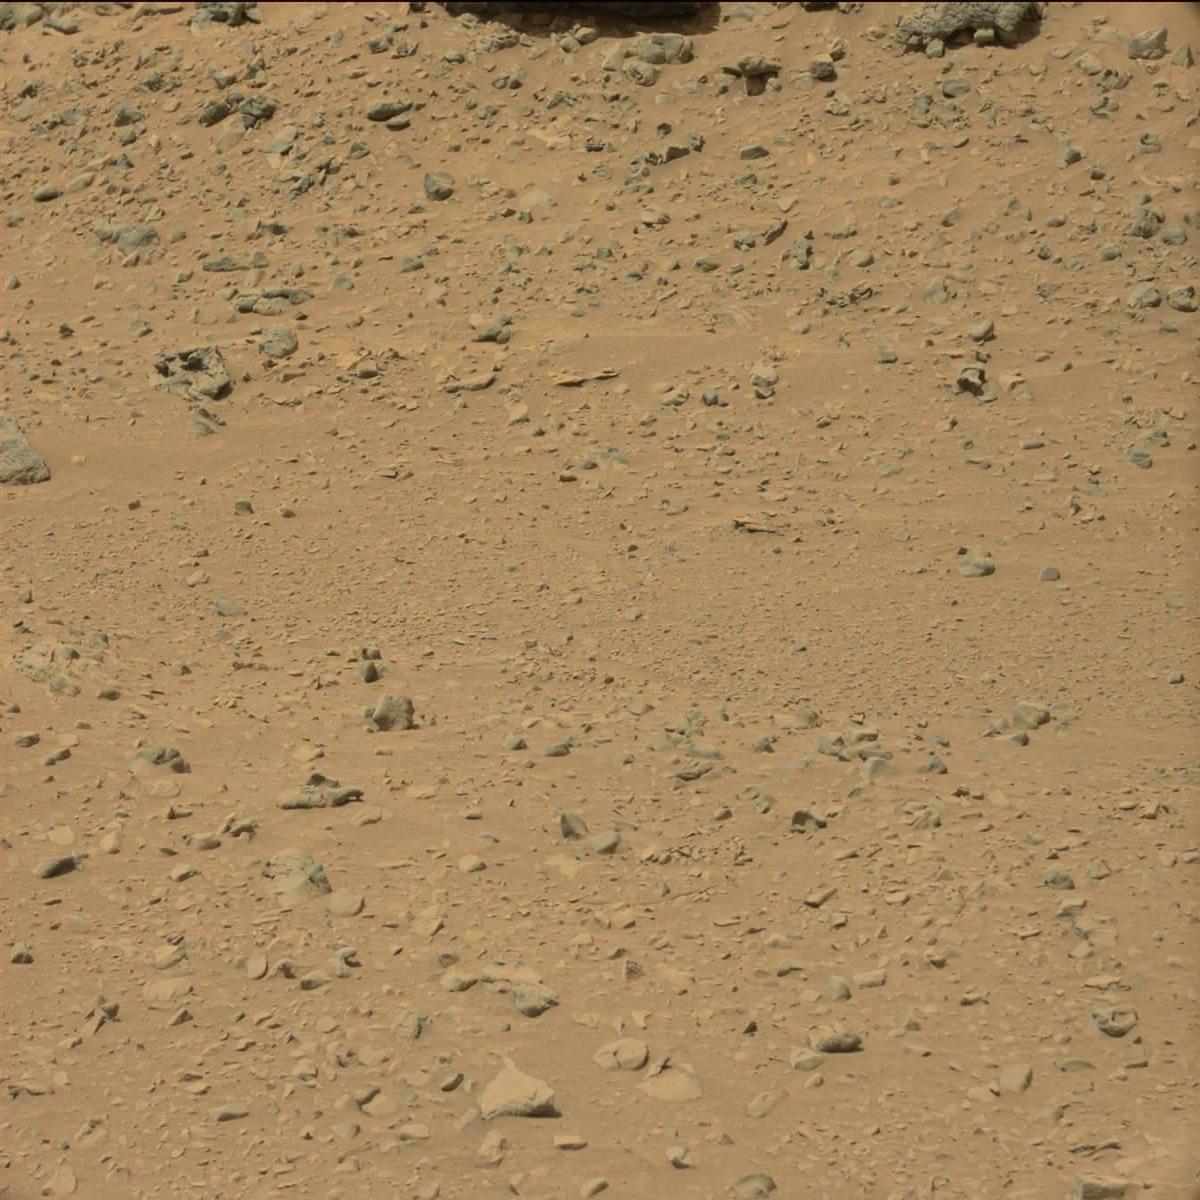
Terrain classes present: Bedrock, Rock, Sand / Soil